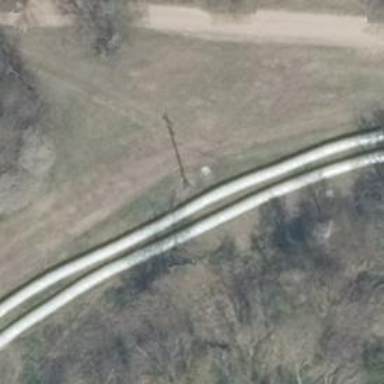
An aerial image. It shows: Minor power line with 3 cables.